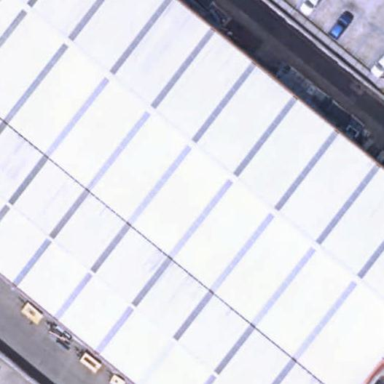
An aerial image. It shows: Industrial building.